Question: I'm trying to display data from the xml file by first getting the content of the xml file and storing it in XML DOM. Once the DOM object is created it is then parsed. I used a for loop so as to get data from each child node of the parent node but somehow only the second node's data is showing.
This is the code where the error is:
'''
xmlhttp.open("GET","company.xml", false); //sets the request for calling company.xml
xmlhttp.send(); //sends the request
xmlDoc = xmlhttp.responseXML; //sets and returns the content as XML DOM
//parsing the DOM object
var employeeCount = xmlDoc.getElementsByTagName("Employee");
for(i=0; i<employeeCount.length; i++)
{
document.getElementById("firstName").innerHTML = xmlDoc.getElementsByTagName("FirstName")[i].childNodes[0].nodeValue;
document.getElementById("lastName").innerHTML = xmlDoc.getElementsByTagName("LastName")[i].childNodes[0].nodeValue;
document.getElementById("contactNum").innerHTML = xmlDoc.getElementsByTagName("ContactNo")[i].childNodes[0].nodeValue;
}
'''
The XML file:
'''
<?xml version="1.0"?>
<Company>
<Employee category="technical">
<FirstName>Tanmay</FirstName>
<Nickname>Tania</Nickname>
<LastName>Patil</LastName>
<ContactNo><PHONE></ContactNo>
</Employee>
<Employee category="non-technical">
<FirstName>Taniya</FirstName>
<LastName>Mishra</LastName>
<ContactNo><PHONE></ContactNo>
</Employee>
</Company>
'''
This the output:

How can i display the data from node [0] as well? Any suggestions will be appreciated. Thanks.
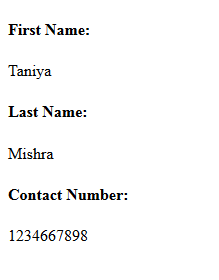
Answer: The problem is that you're overwriting data from previous 'Employee' on every iteration :
'''
for(i=0; i<employeeCount.length; i++)
{
document.getElementById("firstName").innerHTML = xmlDoc.getElementsByTagName("FirstName")[i].childNodes[0].nodeValue;
document.getElementById("lastName").innerHTML = xmlDoc.getElementsByTagName("LastName")[i].childNodes[0].nodeValue;
document.getElementById("contactNum").innerHTML = xmlDoc.getElementsByTagName("ContactNo")[i].childNodes[0].nodeValue;
}
'''
That's why only the last 'Employee' data remains in 'innerHTML's in the end.